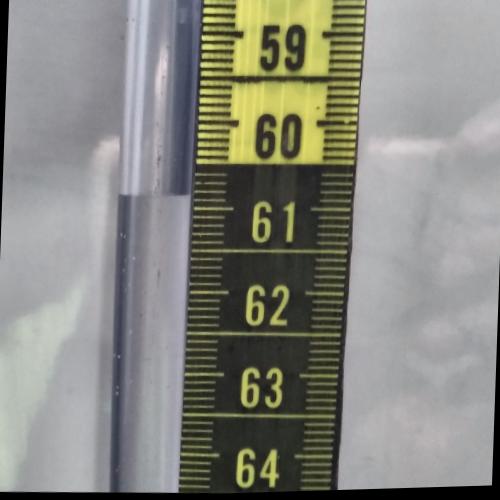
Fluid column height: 60.8 cm